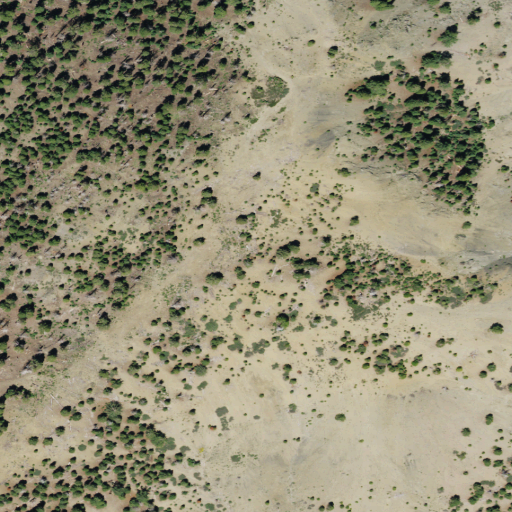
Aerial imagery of mountain in California named Uhl Peak containing shrub, evergreen forest, and grassland